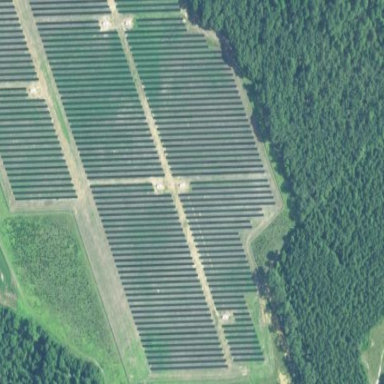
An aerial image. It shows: Solar photovoltaic power plant surrounded by fence.